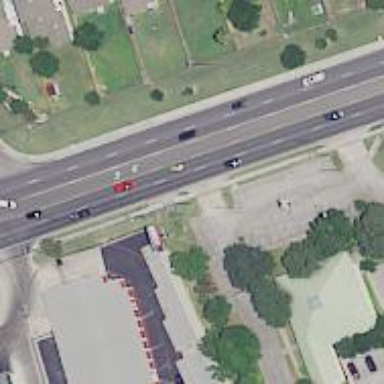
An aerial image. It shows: Primary highway with separate sidewalk.